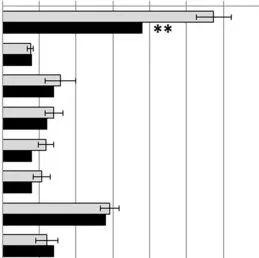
Significant performance differences between the WBRT patient and the healthy subjects were observed for cognitive domains with a component of executive functioning (TMT-. Attention/ processing speed.
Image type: pathology (masson_trichrome)